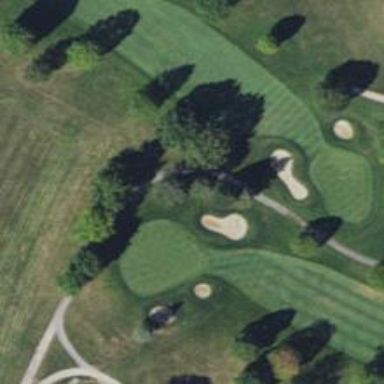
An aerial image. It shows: Golf hole.